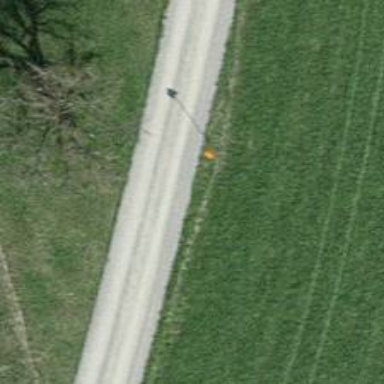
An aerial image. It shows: Orange aerial marker.